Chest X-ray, PA view. Patient: 32 years old, sex F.
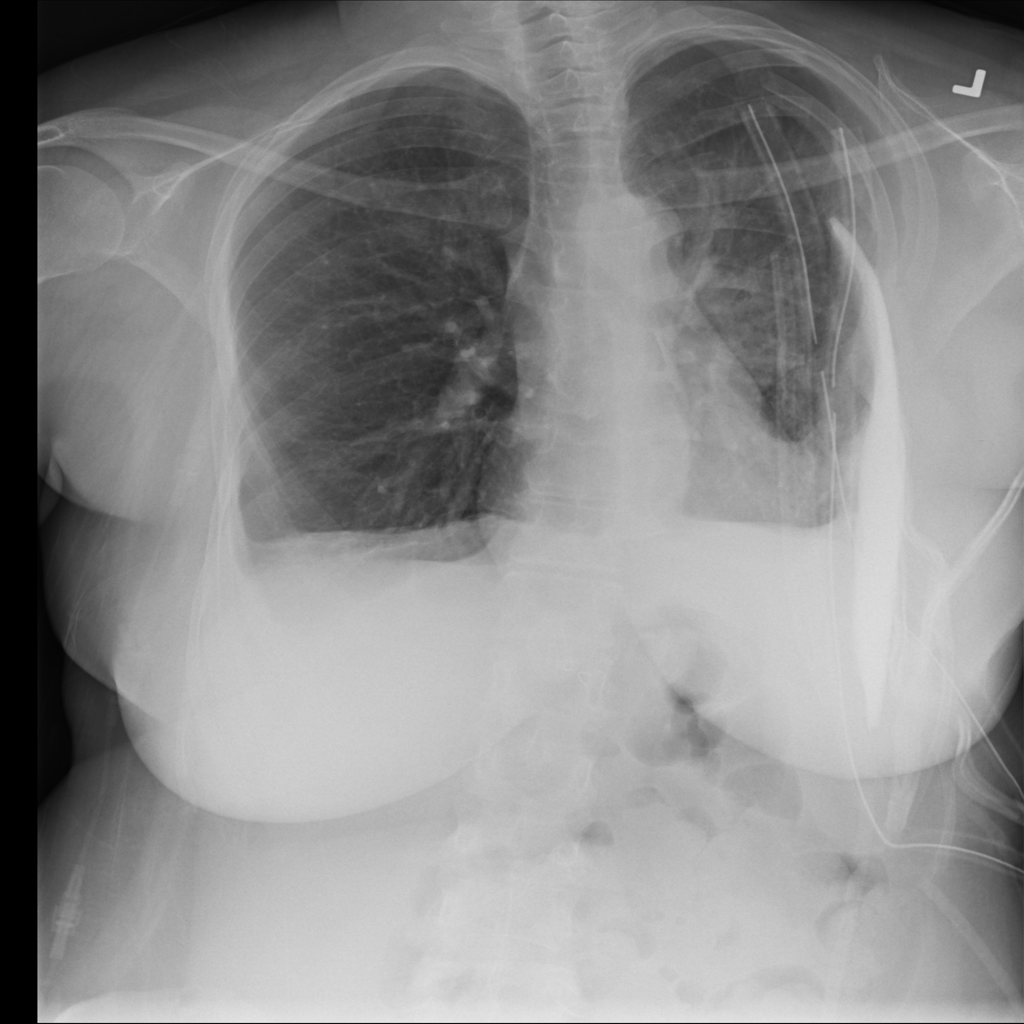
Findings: Effusion